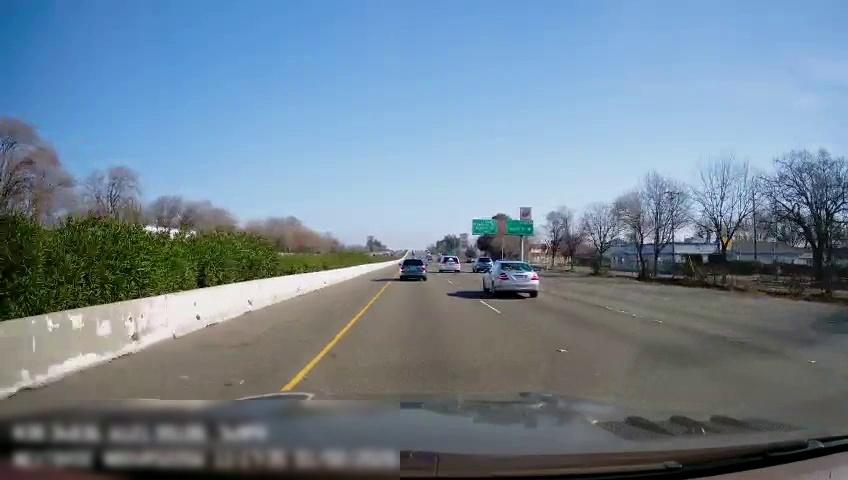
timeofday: Day
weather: Sunny
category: Drivable Space
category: Vehicles | Car
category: Vehicles | Car
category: Vehicles | Car
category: Vehicles | SUV
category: Lanes | Current Lane
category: Lanes | Current Lane
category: Lanes | Alternate Lane
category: Traffic | Signs
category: Traffic | Signs